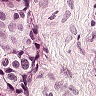
Metastatic tissue present: yes